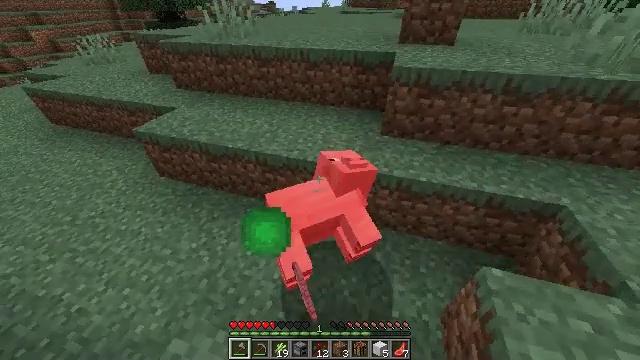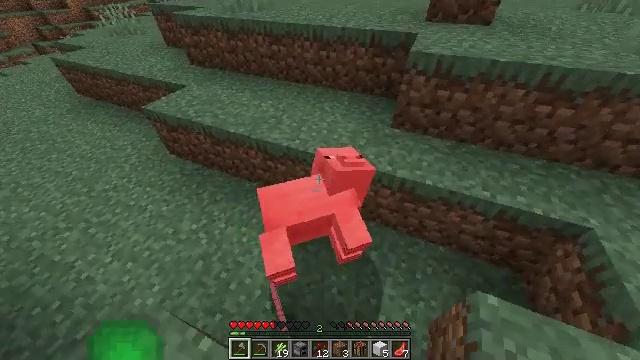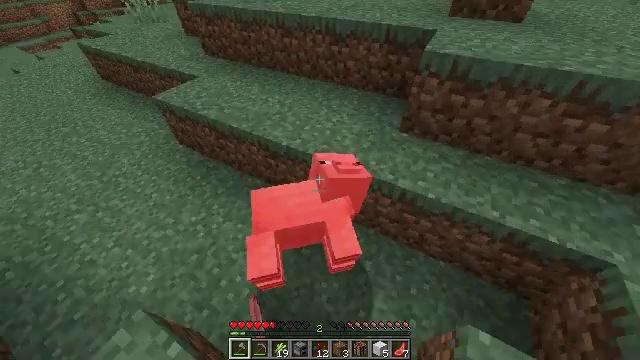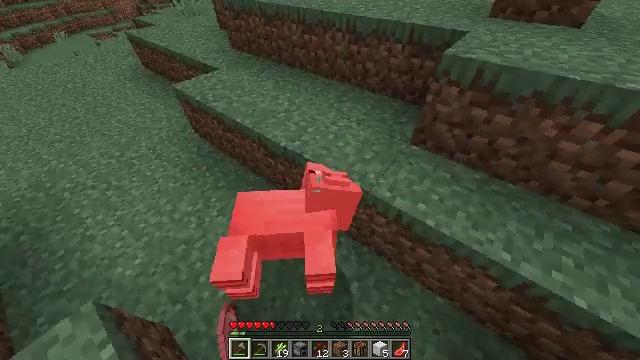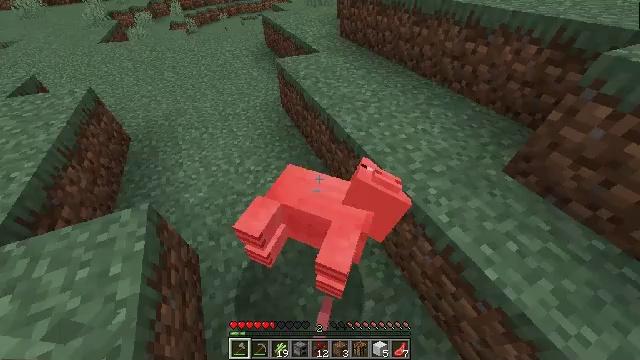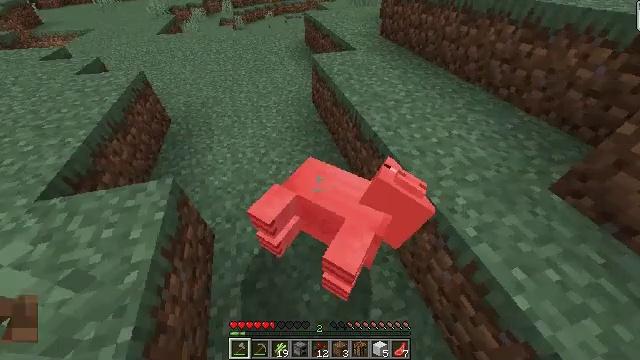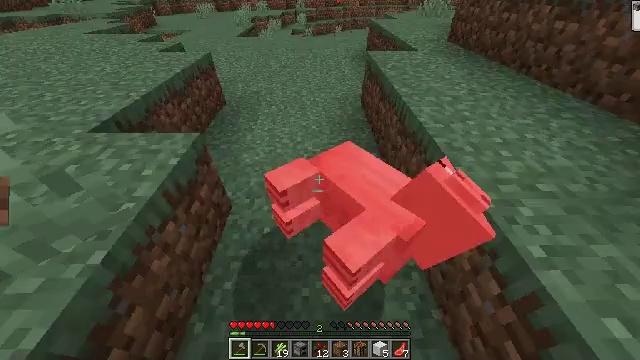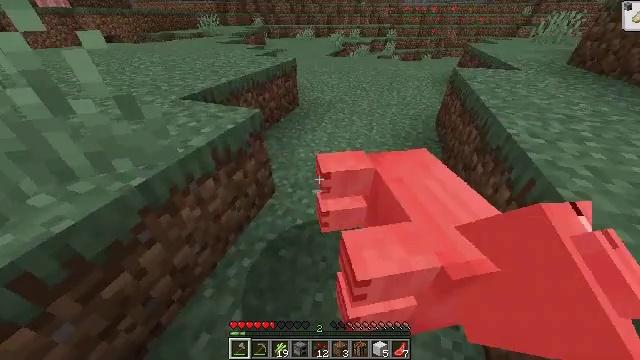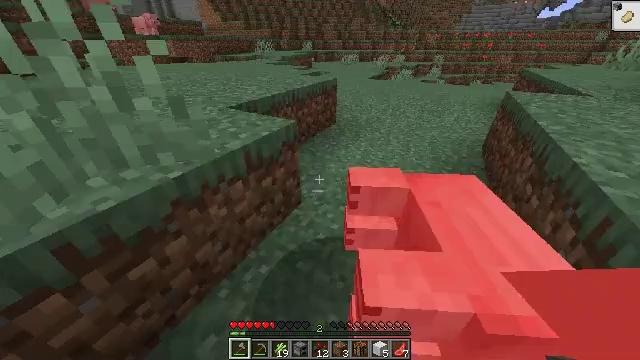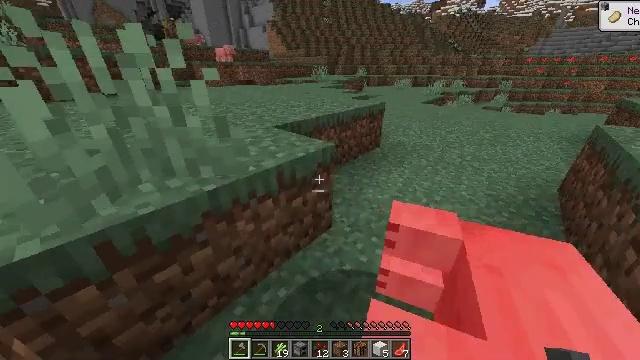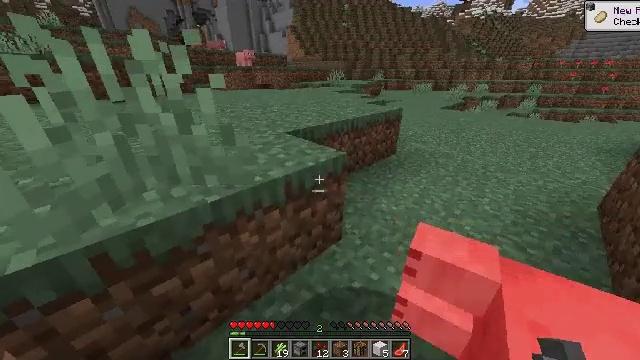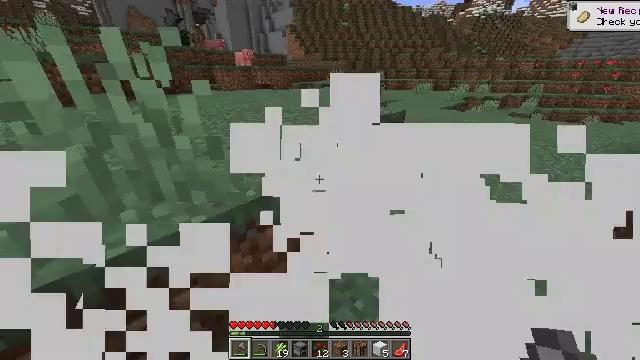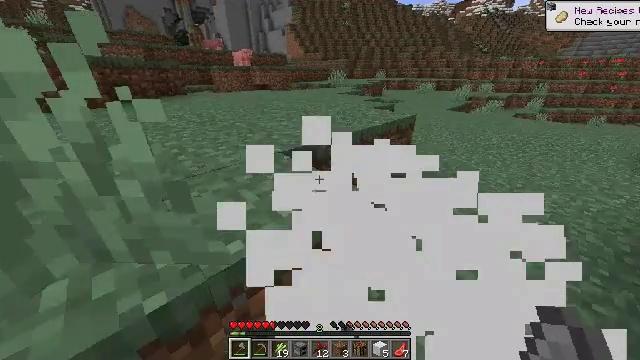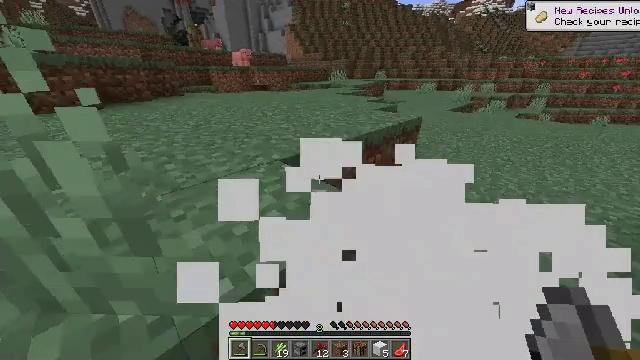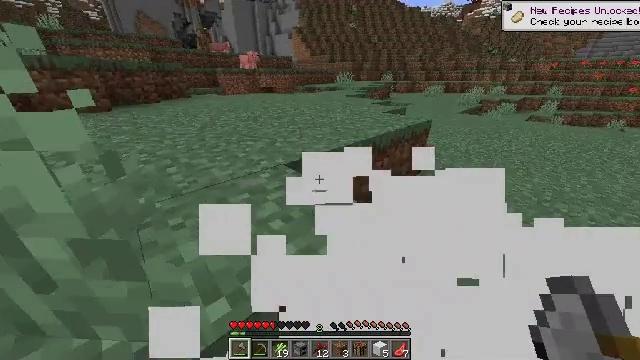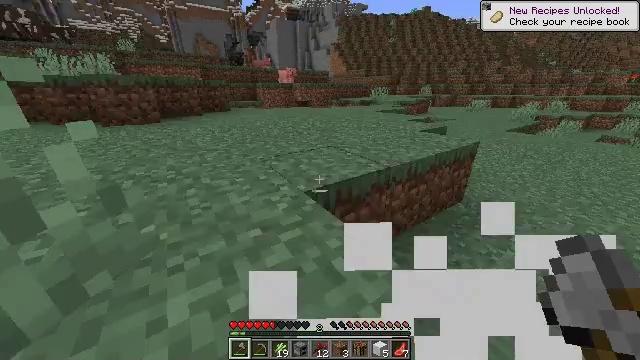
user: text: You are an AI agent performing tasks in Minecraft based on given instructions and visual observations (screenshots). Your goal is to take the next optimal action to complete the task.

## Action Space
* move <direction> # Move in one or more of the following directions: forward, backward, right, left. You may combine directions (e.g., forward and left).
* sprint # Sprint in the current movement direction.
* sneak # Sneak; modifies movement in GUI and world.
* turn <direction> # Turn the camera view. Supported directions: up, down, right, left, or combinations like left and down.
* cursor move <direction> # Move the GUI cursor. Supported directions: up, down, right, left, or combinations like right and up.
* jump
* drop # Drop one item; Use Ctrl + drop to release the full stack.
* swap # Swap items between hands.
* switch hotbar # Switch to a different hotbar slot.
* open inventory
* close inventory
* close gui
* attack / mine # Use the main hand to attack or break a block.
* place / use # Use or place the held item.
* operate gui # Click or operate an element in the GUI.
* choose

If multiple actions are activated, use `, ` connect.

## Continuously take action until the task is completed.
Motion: motion action
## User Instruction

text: Kill the pig.
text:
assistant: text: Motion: move forward and move right, sprint, turn left and down
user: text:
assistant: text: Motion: move forward and move right, sprint, turn left and down
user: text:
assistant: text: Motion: move forward and move right, sprint, turn left
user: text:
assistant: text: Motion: move forward and move right, sprint, turn left
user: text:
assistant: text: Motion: move forward, sprint, turn left
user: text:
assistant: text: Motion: move forward, sprint, turn left and up
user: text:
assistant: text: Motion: move forward, sprint, turn left and up
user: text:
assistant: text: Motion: move forward, sprint, turn left and up
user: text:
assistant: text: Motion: move forward, sprint, turn left and up
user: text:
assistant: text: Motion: move forward, sprint, turn left
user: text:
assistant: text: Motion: move forward, sprint
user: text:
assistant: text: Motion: move forward, sprint
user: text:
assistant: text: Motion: move forward, sprint
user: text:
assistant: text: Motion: move forward, sprint, turn left
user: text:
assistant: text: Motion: move forward, sprint, turn left and up, jump
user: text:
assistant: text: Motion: move forward, sprint, turn left and up, jump
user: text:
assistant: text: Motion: move forward, sprint, turn left, jump
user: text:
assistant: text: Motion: move forward, sprint, turn left, jump
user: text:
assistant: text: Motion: move forward, sprint, turn left, jump
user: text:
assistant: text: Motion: move forward, sprint, jump
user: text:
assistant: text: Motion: move forward, sprint, jump
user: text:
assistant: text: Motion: move forward, sprint, turn left, jump
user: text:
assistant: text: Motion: move forward, sprint, turn left, jump
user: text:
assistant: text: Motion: move forward, sprint, jump
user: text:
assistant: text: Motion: move forward, sprint, jump
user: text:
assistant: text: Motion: move forward, sprint, jump
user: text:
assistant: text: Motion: move forward, sprint, jump
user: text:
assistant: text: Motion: move forward, sprint, jump
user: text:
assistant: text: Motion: move forward, sprint, jump
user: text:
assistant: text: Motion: move forward, sprint, turn right and down, jump